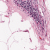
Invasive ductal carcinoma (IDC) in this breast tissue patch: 0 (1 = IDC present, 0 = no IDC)